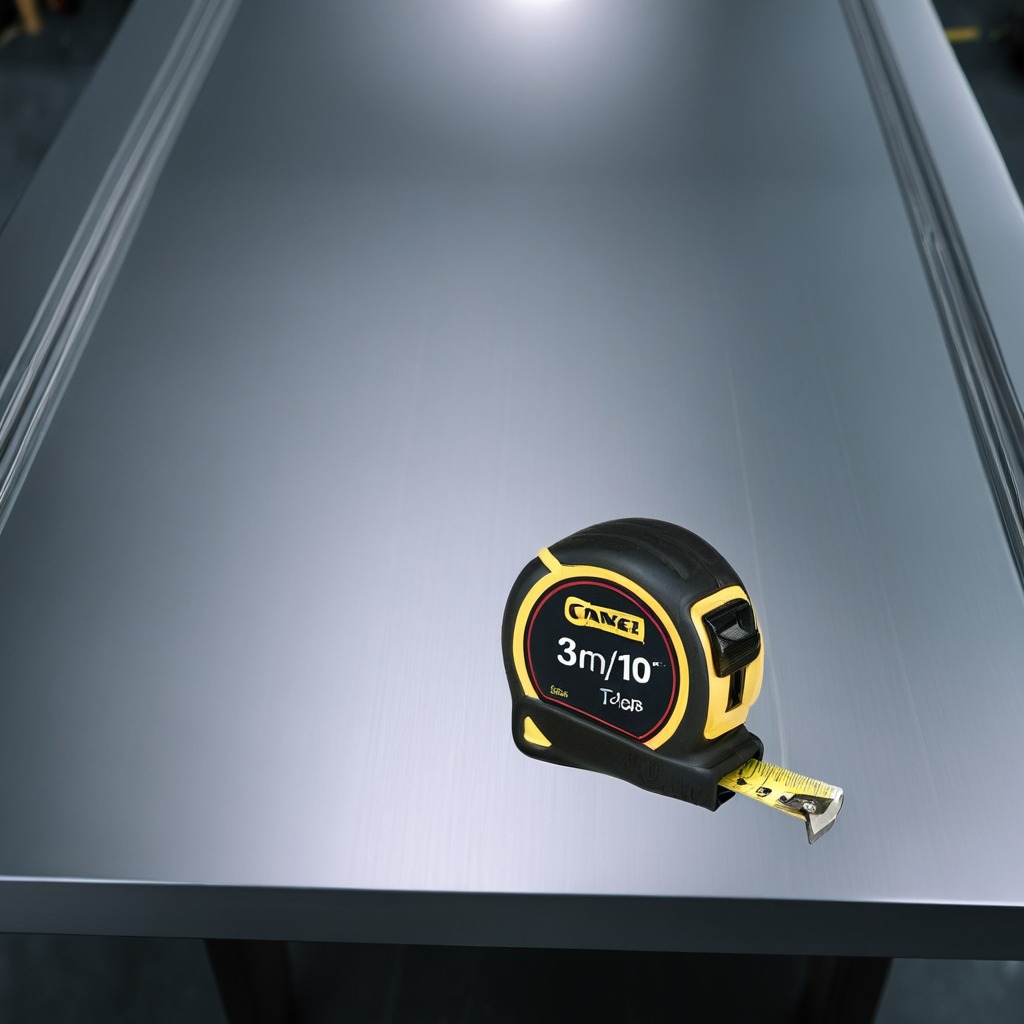
A measuring tape is lying on a metal table in a machine shop under fluorescent lights.